Question: I have just gone mad solving this error. But every time the error remains there.
Someone please help

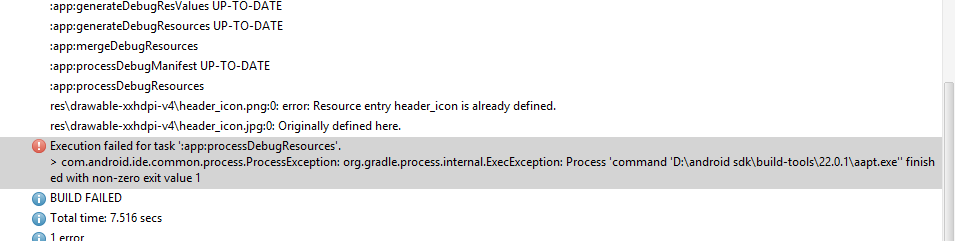
Answer: You have two resource files with the same base name:
- -
Delete one of them.